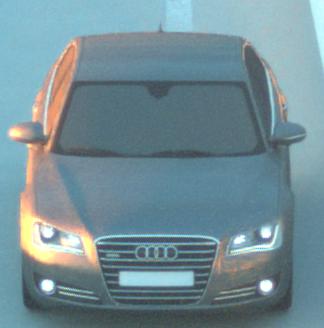
Make: Audi
Model: A8 D4
Model produced from: 2009
Model produced until: 2017
Doors: 4
Color: gray
Road condition: dry road
Daytime: sunrise or sunset
Contrast: medium contrast